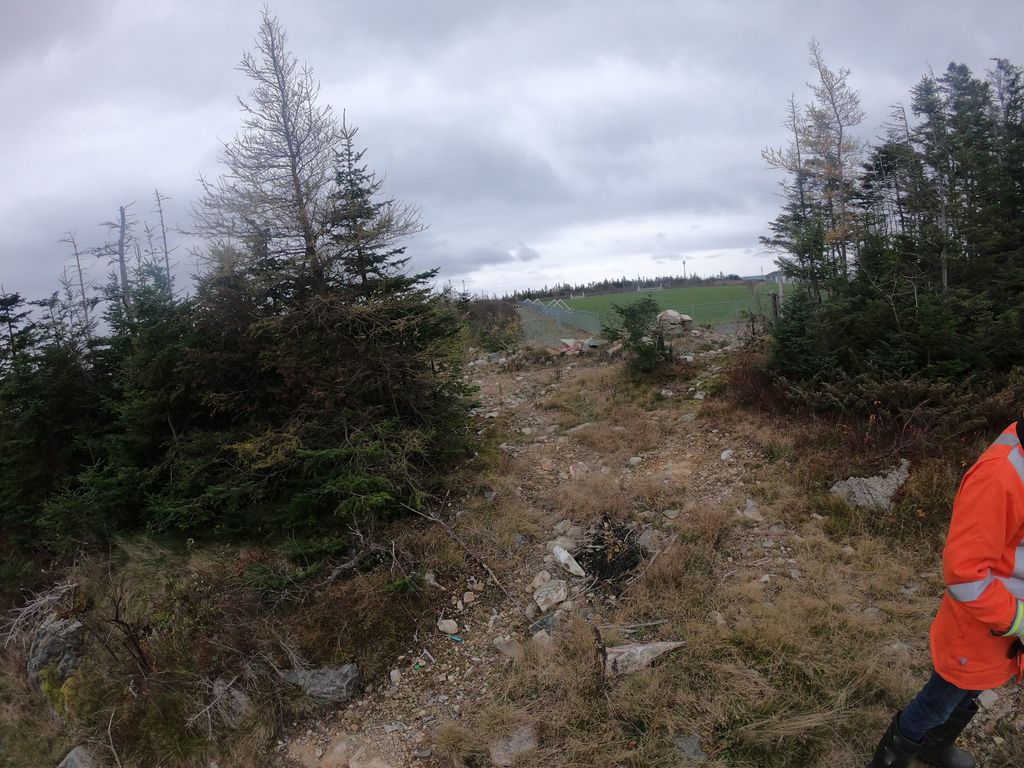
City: st_johns